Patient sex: M
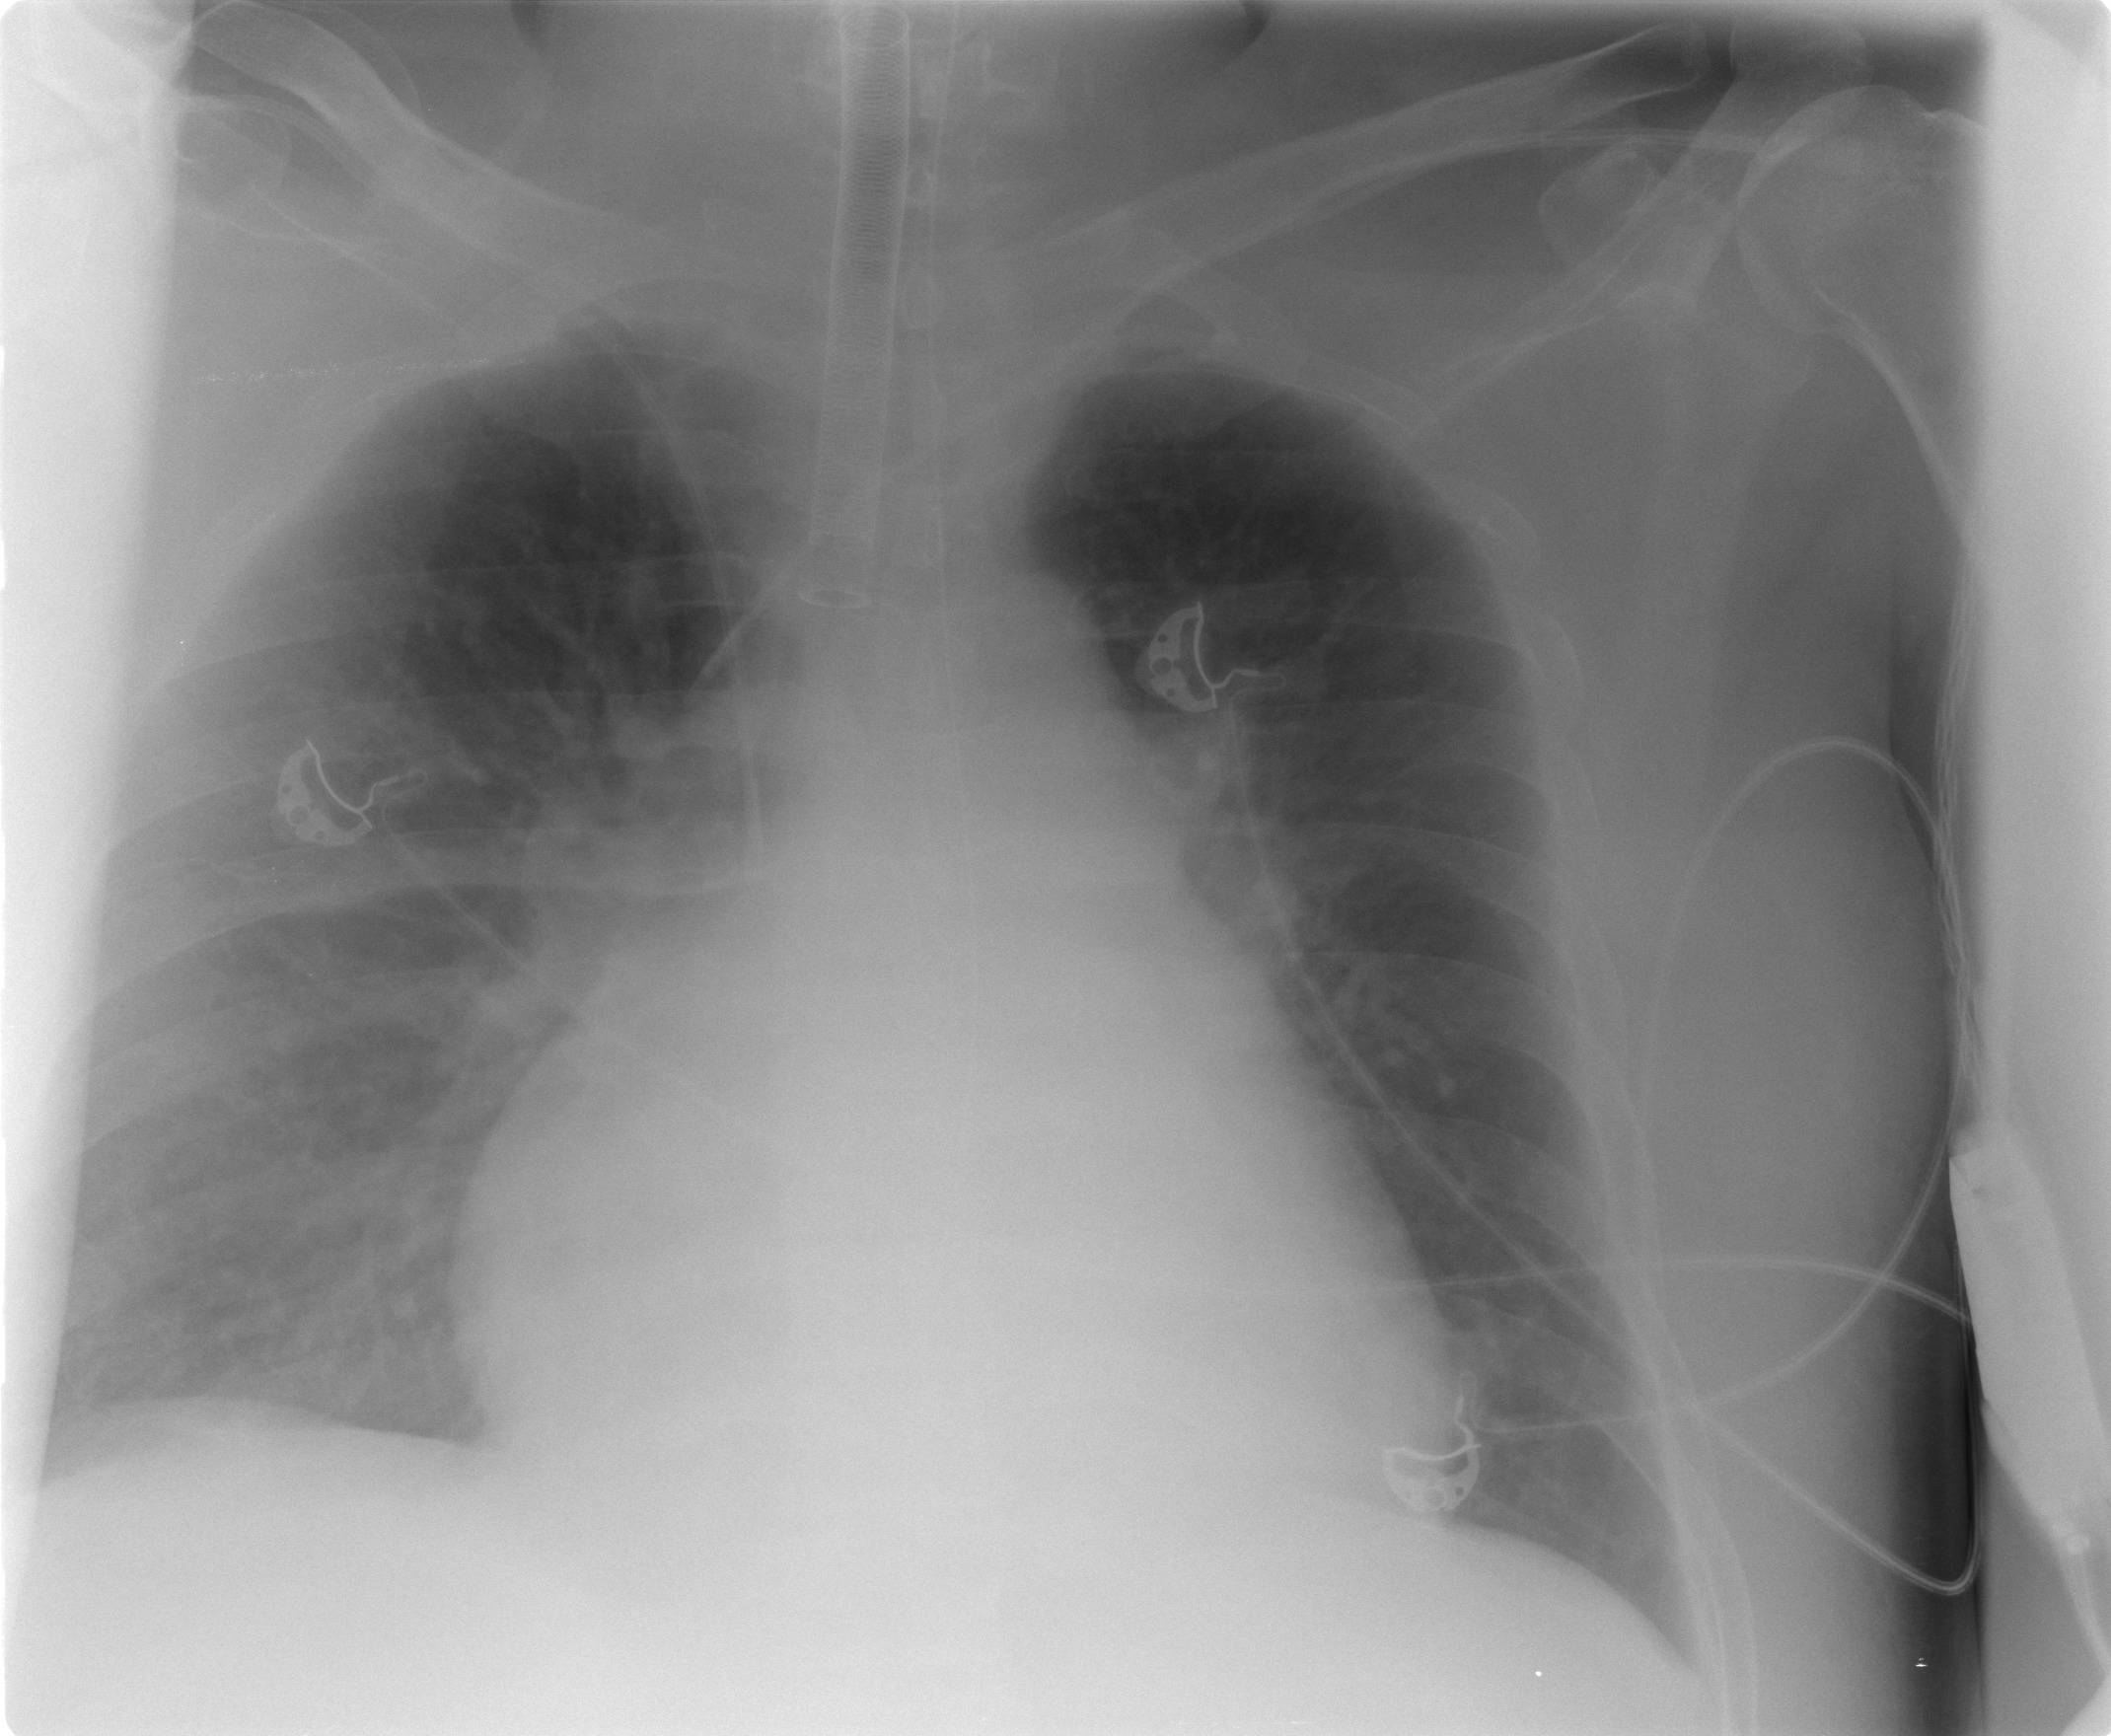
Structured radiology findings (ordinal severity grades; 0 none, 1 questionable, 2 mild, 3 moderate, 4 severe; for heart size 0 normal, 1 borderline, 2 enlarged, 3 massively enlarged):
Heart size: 2
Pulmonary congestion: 2
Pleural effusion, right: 0
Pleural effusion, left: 0
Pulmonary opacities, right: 2
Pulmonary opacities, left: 0
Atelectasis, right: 2
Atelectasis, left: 0